Question: I'm using ExtJS 5.1.0 and running into a strange problem.
I have the following model:
'''
Ext.define('cardioCatalogQT.model.Load', {
extend: 'Ext.data.Model',
config:{
idProperty: 'id',
fields: [
{name: 'key', type: 'string'},
{name: 'comparator', type: 'string'},
{name: 'value', type: 'string'},
{name: 'type', type: 'string'}
]
}
});
'''
And the Store:
'''
Ext.define('cardioCatalogQT.store.Payload', {
extend: 'Ext.data.Store',
alias: 'store.Payload',
// add package.framework=ext to .sencha/app/sencha.cfg
config:{
model: 'cardioCatalogQT.model.Load',
storeId: 'Payload',
autoLoad: true,
proxy: {
type: 'localstorage'
}
}
});
'''
When I add a record to the store:
'''
var payload = Ext.create('cardioCatalogQT.store.Payload');
payload.add({
type: 'dx',
key: item.data.code,
comparator: 'eq',
value: item.data.description
});
payload.sync();
'''
The data in localstorage look like all the records except for #7 and #11 in the attached image

However, when I add the field elements to the store like this:
'''
Ext.define('cardioCatalogQT.store.Payload', {
extend: 'Ext.data.Store',
alias: 'store.Payload',
// add package.framework=ext to .sencha/app/sencha.cfg
config:{
idProperty: 'id',
fields: [
{name: 'type', type: 'string'},
{name: 'key', type: 'string'},
{name: 'comparator', type: 'string'},
{name: 'value', type: 'string'}
] ,
//model: 'cardioCatalogQT.model.Load',
storeId: 'Payload',
autoLoad: true,
proxy: {
type: 'localstorage'
}
}
});
'''
I get the desired results in 7 and 11.
One other issue, is instead of giving an actual name to the model record, I get the very not useful name of ext-data-proxy-localstorage-N for the model instance.
Also, I am getting this error when referencing the model via the store:
[Error] Failed to load resource: the server responded with a status of 404 (Not Found) (cardioCatalogQT.model.Load, line 0)
I have done a sencha app build and no errors were thrown.
Any idea as to what I am doing wrong (I am basically doing what I've done with Sencha Touch, where I had much success)? Is this a bug, perhaps?
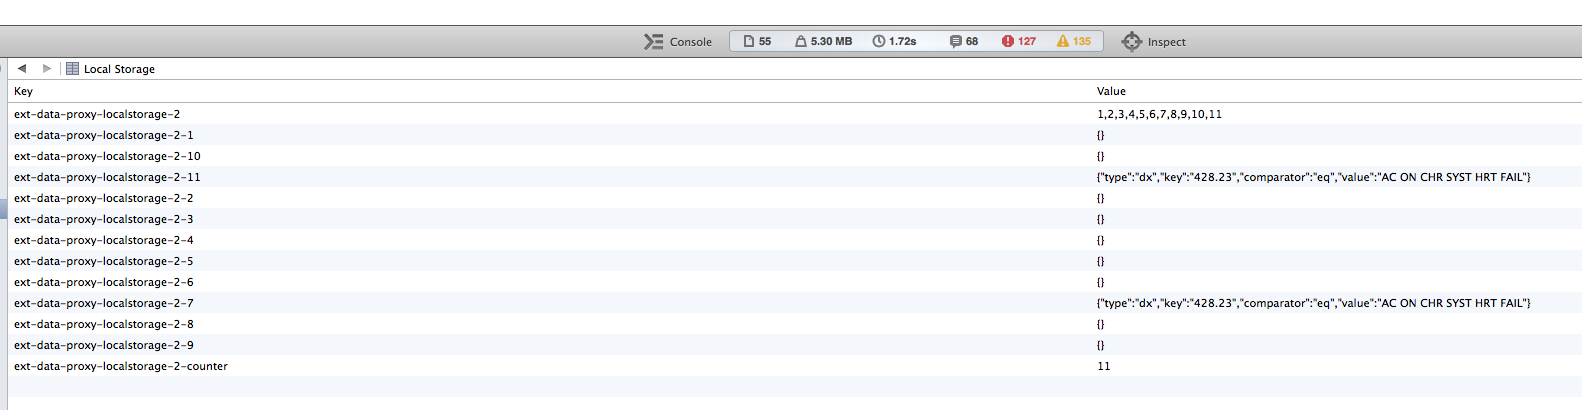
Answer: Issue was for ExtJS, to get the desired name on the store, you have to specify and id in the proxy:
'''
proxy: {
type: 'localstorage',
id : 'payload'
}
'''
Now, the model instances in my localstorage are showing up as desired, and I can query them using standard methods, like findRecord. Good times!
Moral of the story: ExtJS has different behaviors than Touch